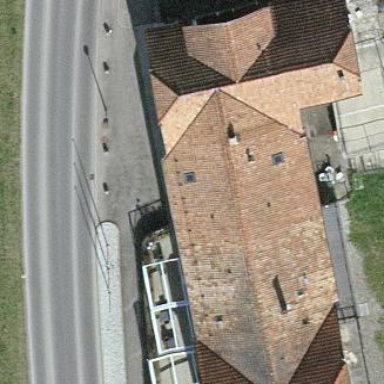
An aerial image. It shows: Building that houses restaurant.